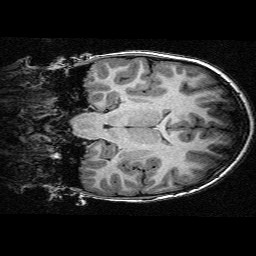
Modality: T1w
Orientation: coronal
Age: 9
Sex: male
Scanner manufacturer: siemens
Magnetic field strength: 3 T
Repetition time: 2.3 s
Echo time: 0.00336 s